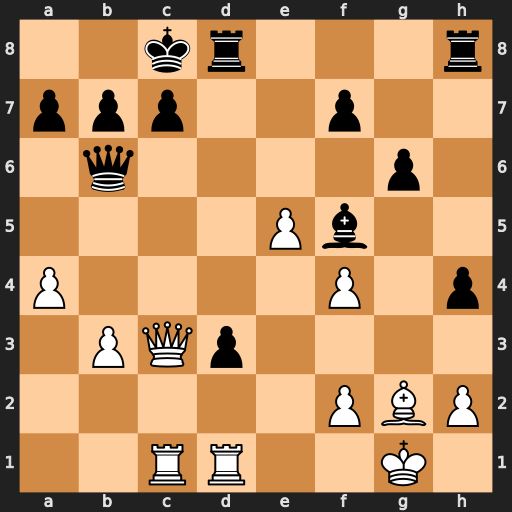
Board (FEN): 2kr3r/ppp2p2/1q4p1/4Pb2/P4P1p/1PQp4/5PBP/2RR2K1
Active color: w
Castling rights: -
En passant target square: -
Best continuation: a5 c5 axb6